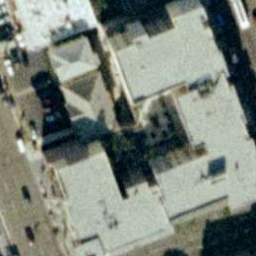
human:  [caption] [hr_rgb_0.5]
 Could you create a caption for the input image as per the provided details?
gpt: There is one road next to many buildings .

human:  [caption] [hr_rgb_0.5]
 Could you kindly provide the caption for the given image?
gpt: There are some cars on the road .

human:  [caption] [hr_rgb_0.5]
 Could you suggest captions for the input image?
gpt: Buildings and roads .

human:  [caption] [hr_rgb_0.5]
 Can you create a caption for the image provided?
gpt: There are lots of buildings .

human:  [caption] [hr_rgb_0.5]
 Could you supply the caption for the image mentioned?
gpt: There are some cars on the road beside the buildings .